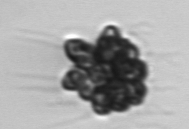
Label: Corymbellus